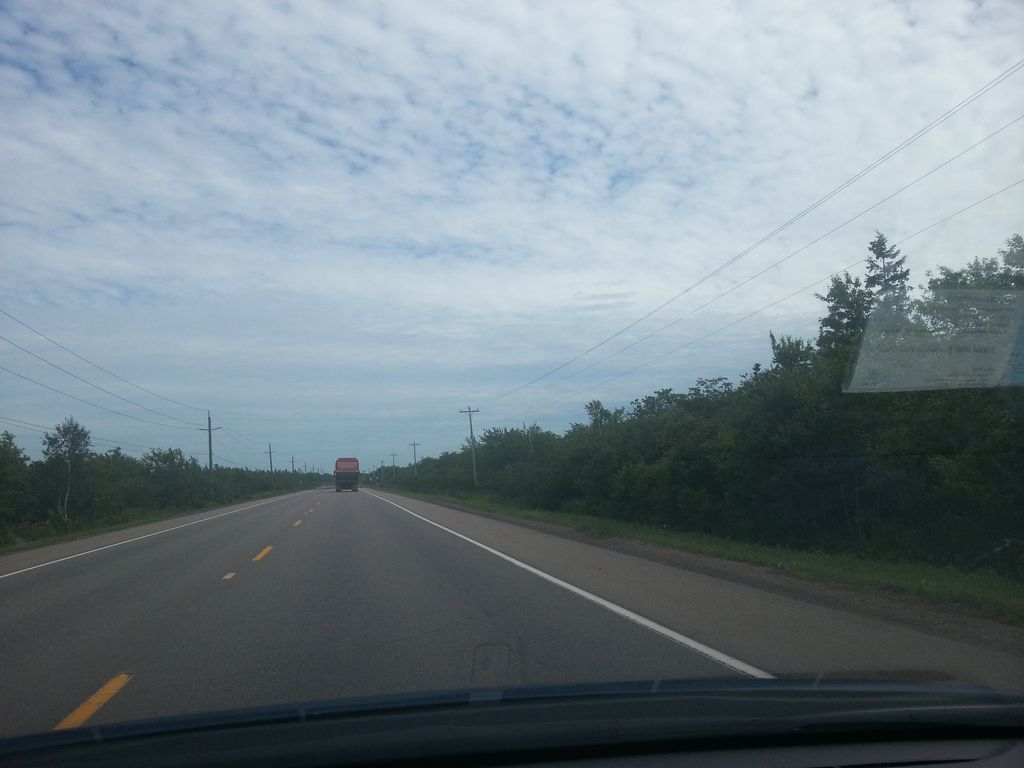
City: charlottetown